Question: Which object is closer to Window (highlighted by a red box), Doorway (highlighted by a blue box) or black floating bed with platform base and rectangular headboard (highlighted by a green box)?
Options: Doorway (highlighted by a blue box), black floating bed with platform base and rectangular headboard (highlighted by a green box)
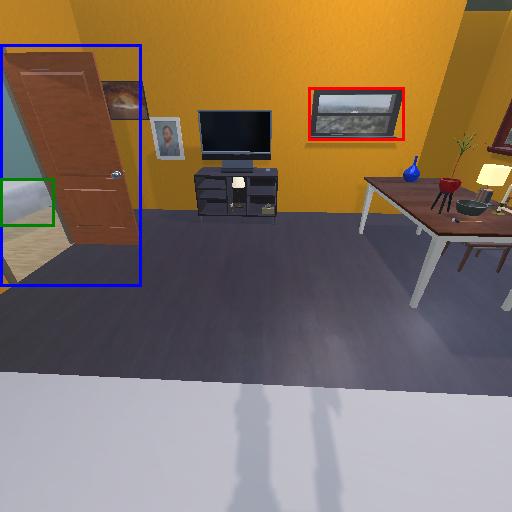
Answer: Doorway (highlighted by a blue box)